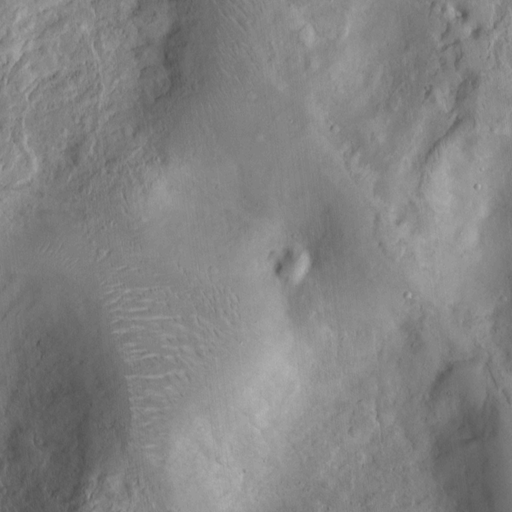
Objects detected: cone, cone, cone, cone